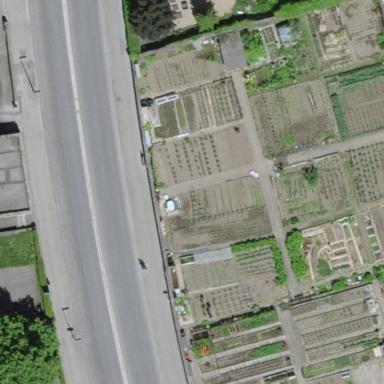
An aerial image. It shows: Allotments area.